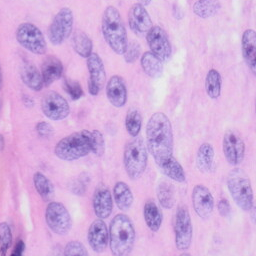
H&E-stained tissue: Skin